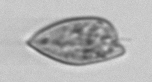
Label: Prorocentrum_dentatum